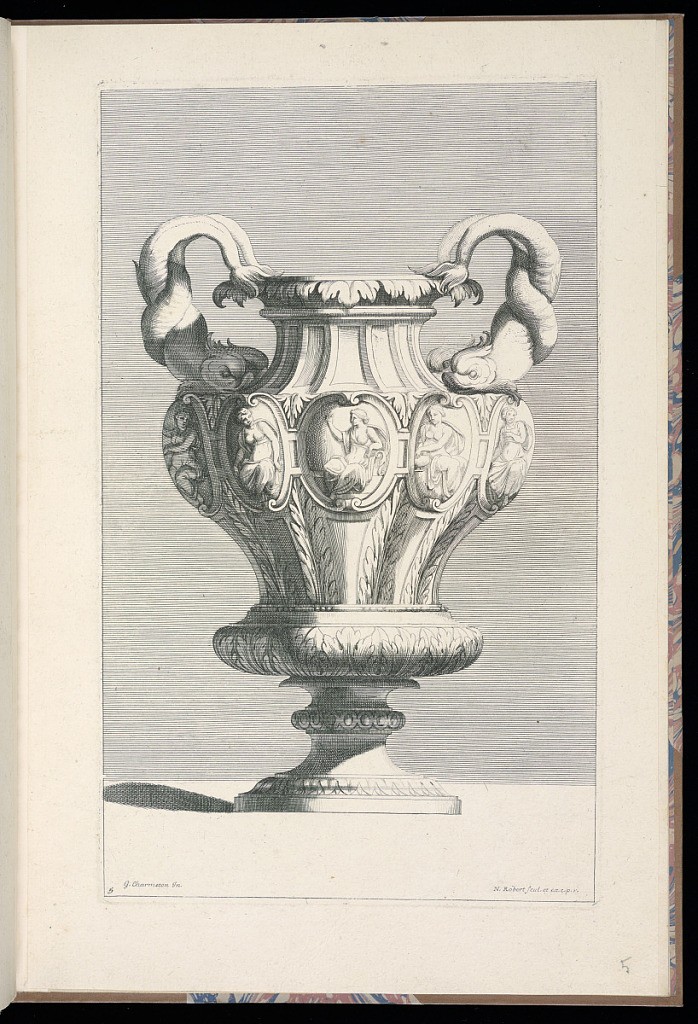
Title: Ornamental Vase Design
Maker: Georges Charmeton, French, 1623–1674
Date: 1677-1703
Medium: Engraving on laid paper
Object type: Print
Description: Vase with monstrous dolphin handles. The lip of the vase is adorned with acanthus leaves. The neck of the vase has architectural ribbing. At the shoulder of the vase are oval rondels with women in antique dress carved on them. The vase has a tiered foot. The high relief of the carving is indicated by strong shadows caused by a bright light source directed from the upper right of the plate. The plate is lettered and numbered.